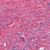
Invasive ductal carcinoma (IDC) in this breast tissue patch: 1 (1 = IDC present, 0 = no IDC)